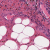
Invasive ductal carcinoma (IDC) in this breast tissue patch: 0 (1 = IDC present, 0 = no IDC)